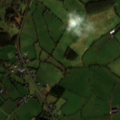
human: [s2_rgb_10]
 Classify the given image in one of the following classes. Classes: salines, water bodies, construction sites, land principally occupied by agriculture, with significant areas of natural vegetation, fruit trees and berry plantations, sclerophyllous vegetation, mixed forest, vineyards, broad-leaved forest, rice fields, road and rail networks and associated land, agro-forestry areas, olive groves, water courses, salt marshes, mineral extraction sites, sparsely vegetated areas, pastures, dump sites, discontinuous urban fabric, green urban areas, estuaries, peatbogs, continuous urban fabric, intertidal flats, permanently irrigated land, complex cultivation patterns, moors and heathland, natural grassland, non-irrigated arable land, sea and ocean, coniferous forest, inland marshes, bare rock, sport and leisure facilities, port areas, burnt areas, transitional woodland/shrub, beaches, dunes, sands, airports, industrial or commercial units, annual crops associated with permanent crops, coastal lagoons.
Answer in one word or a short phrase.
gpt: pastures